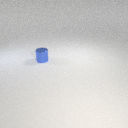
small blue metal cylinder